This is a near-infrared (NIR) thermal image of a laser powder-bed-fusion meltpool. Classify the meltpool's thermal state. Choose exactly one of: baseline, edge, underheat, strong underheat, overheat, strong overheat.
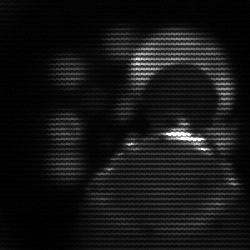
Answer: edge